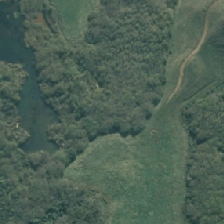
Land cover: herbaceous_freshwater_vege